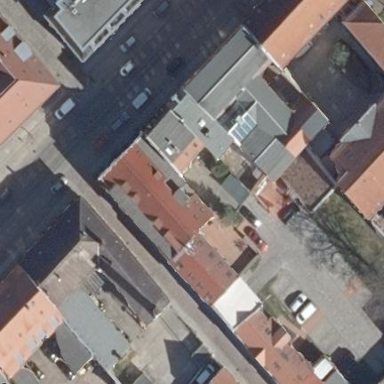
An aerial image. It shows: Building.